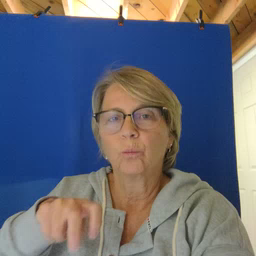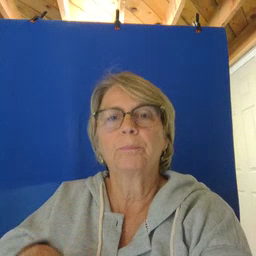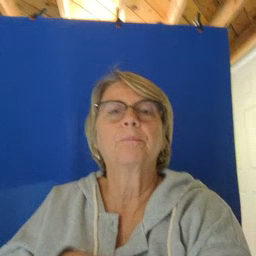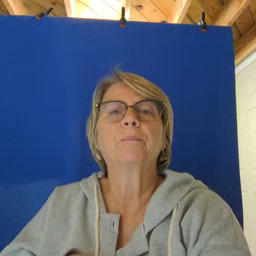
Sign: vacuum